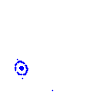
Particle: kaon